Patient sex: F
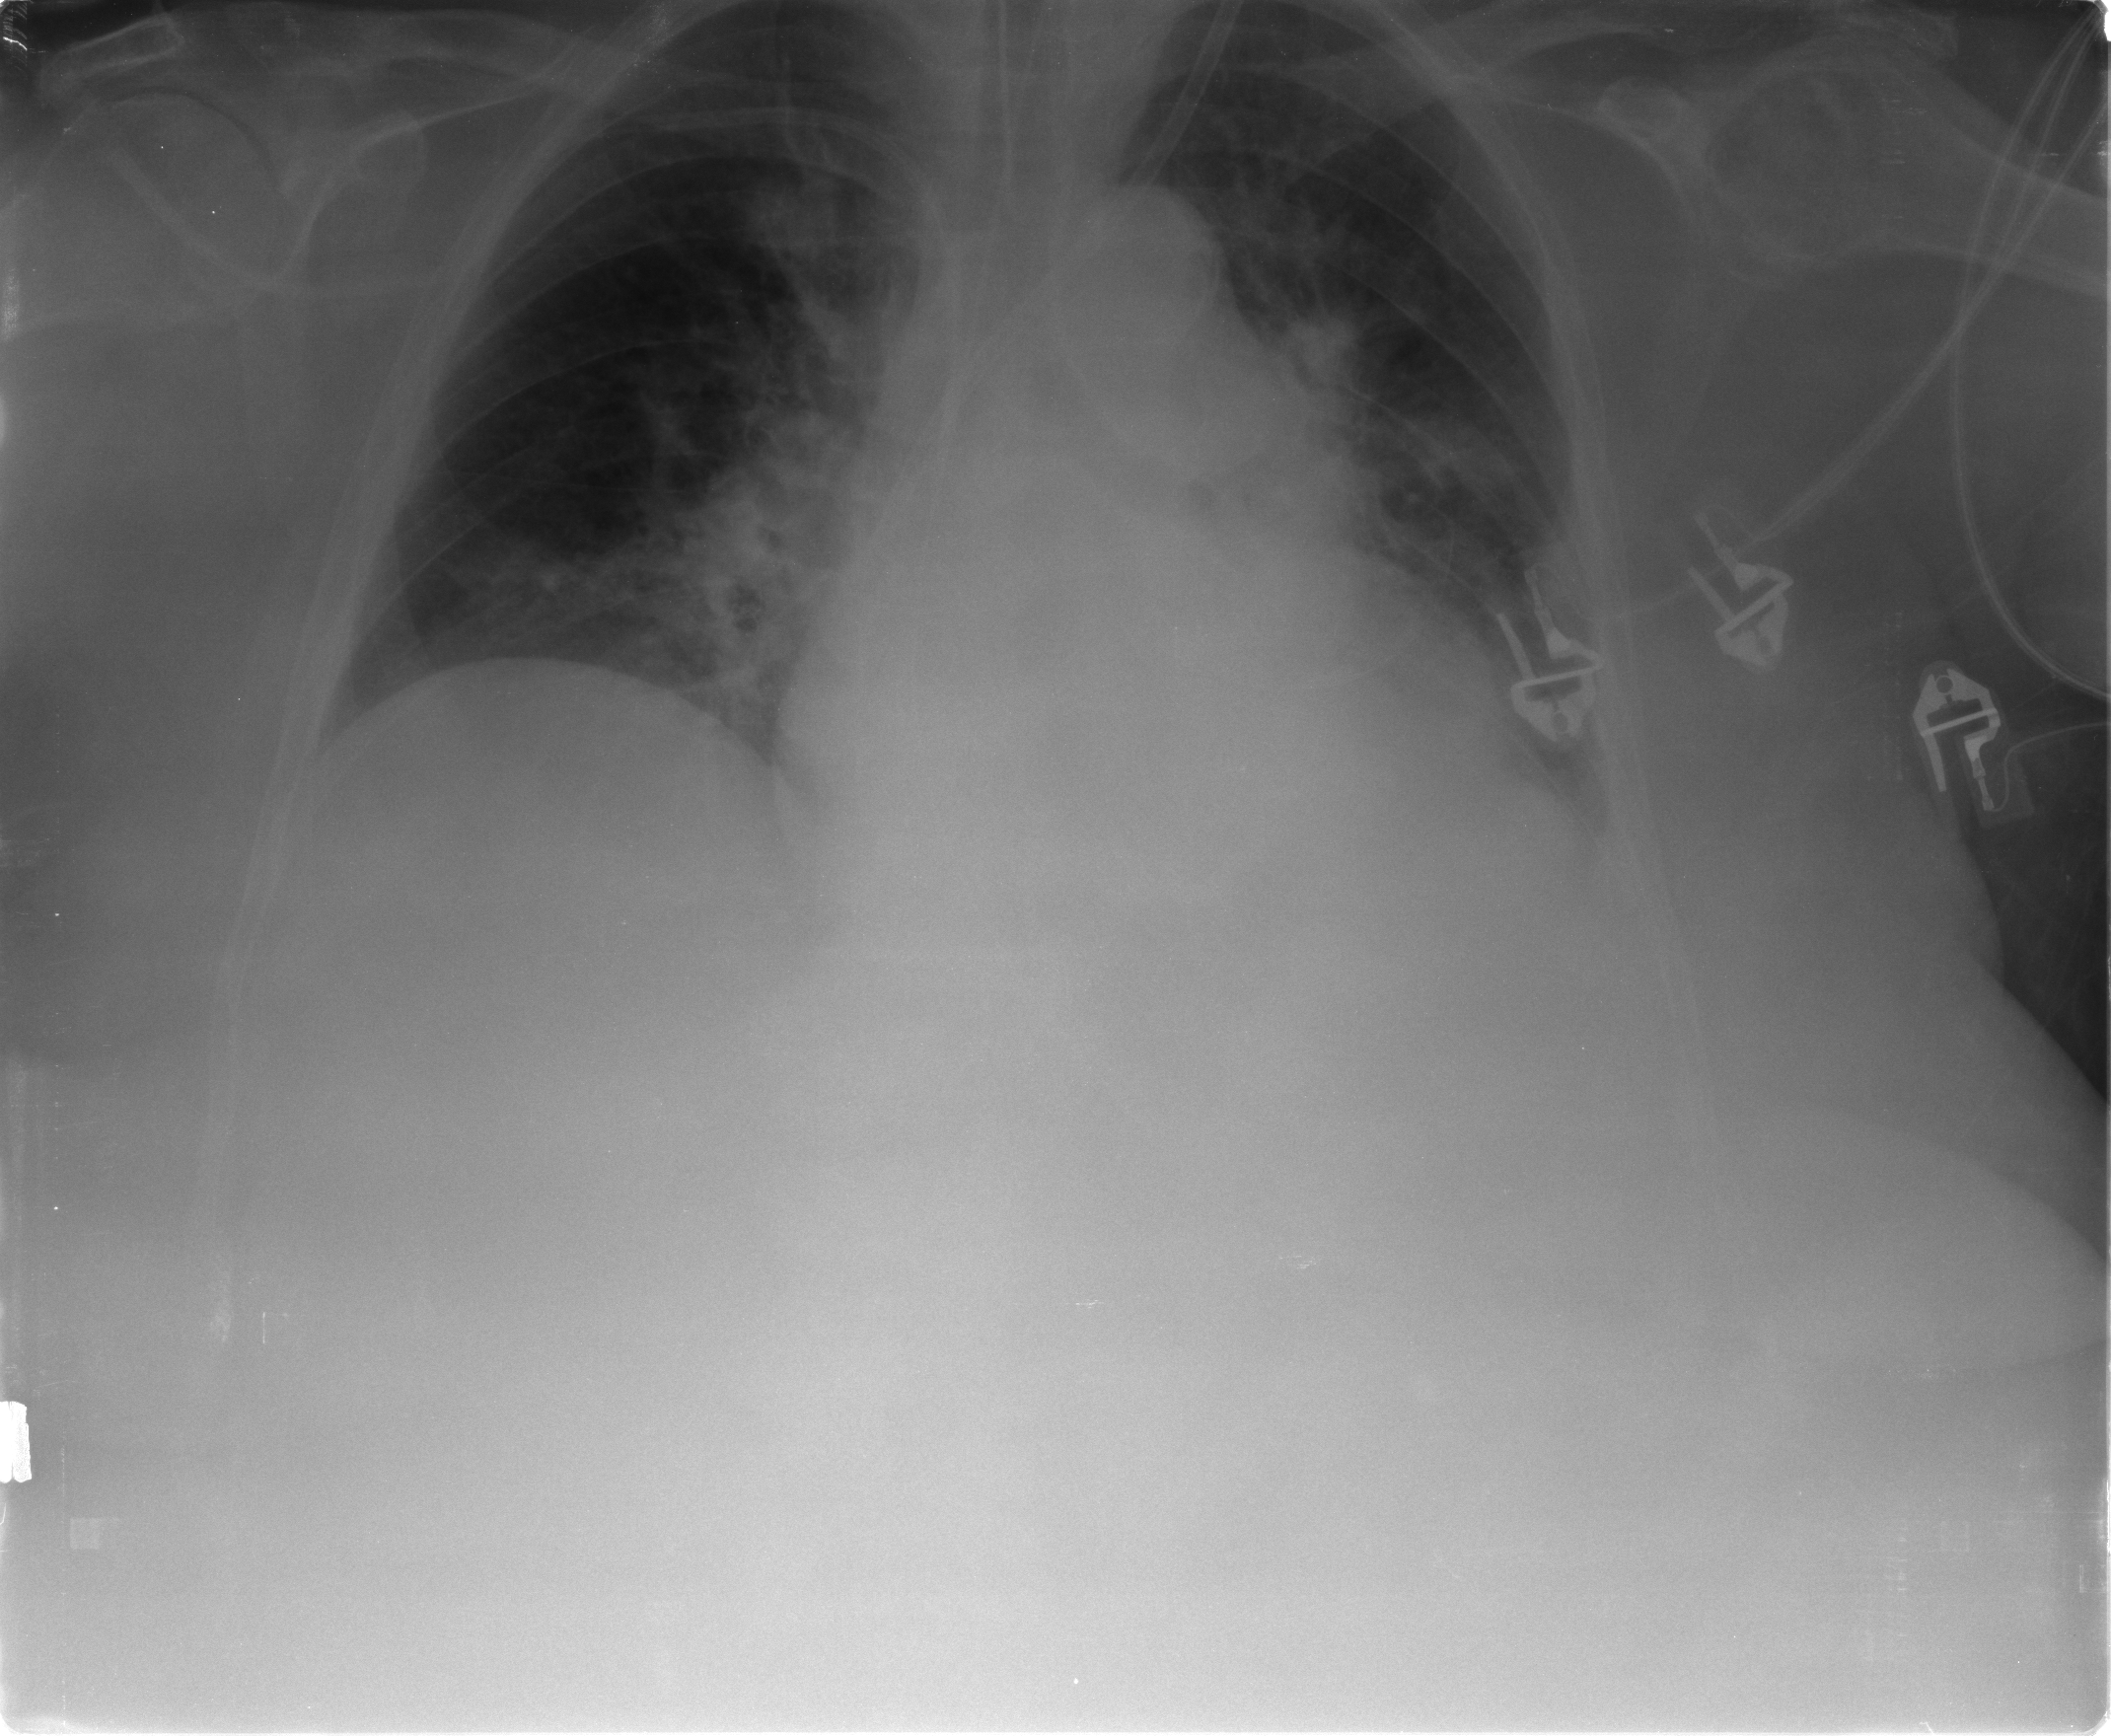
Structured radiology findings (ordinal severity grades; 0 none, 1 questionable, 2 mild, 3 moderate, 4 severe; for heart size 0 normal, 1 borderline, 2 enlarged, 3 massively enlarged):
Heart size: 0
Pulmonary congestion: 2
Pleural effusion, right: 0
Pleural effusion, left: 2
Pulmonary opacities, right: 0
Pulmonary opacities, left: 0
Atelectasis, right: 2
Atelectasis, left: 2